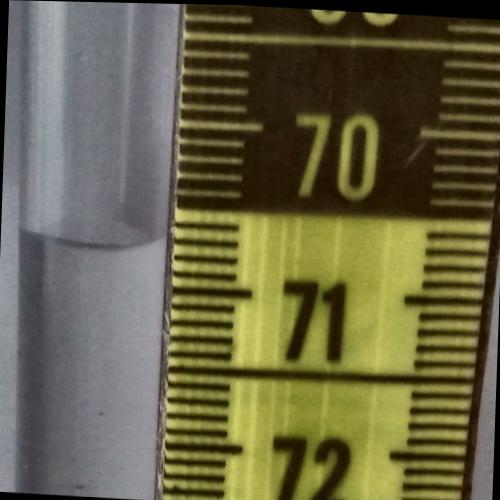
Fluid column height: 70.7 cm